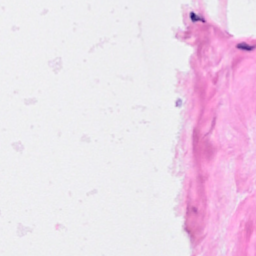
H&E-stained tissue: Breast